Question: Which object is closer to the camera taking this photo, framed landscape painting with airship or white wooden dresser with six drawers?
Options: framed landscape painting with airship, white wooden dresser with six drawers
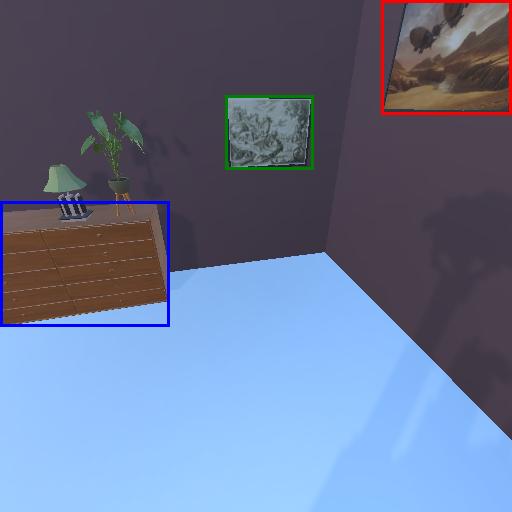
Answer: framed landscape painting with airship